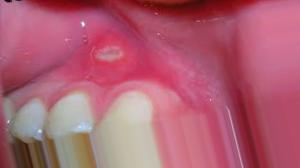
Condition: Mouth Ulcer